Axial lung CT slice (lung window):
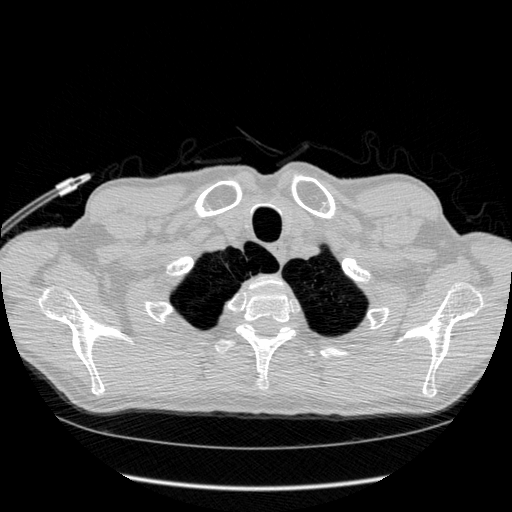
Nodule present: no